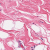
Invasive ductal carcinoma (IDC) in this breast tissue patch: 0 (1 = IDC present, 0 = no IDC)